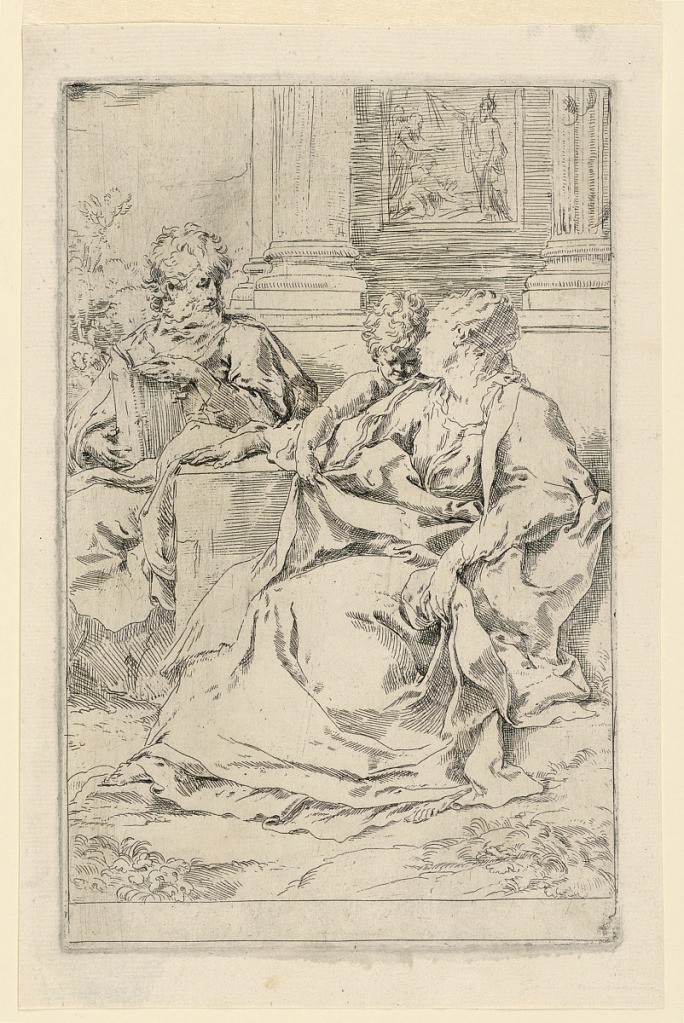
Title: The Holy Family
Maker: Simone Cantarini, Italian, 1612 - 1648
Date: ca. 1640
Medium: Etching on paper
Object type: Print
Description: The Virgin, seated, right, in left profile, before a piece of architecture, rests her right hand on a block. St. Joseph, seated, left, holds a book in both hands. Between them is the Christ Child.